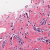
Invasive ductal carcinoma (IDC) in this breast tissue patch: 1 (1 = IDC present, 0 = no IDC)